Interaction volume radius: 10 \u00c5
Interaction volume height: 35 \u00c5
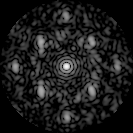
Disorder parameter: 0.4634